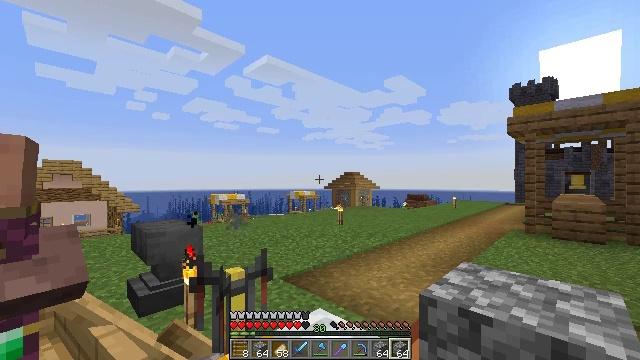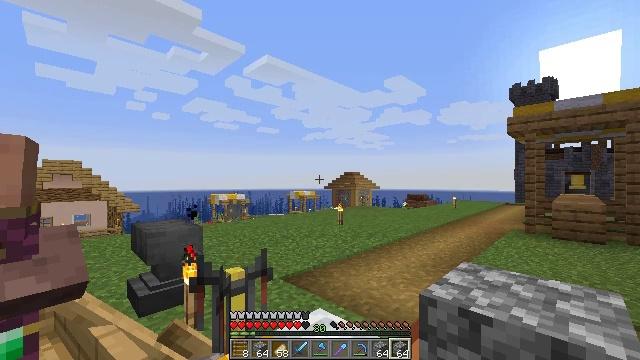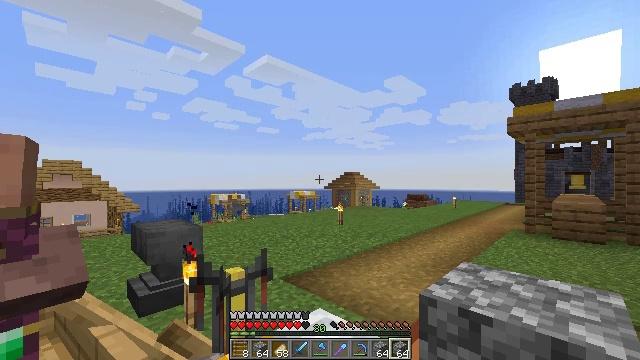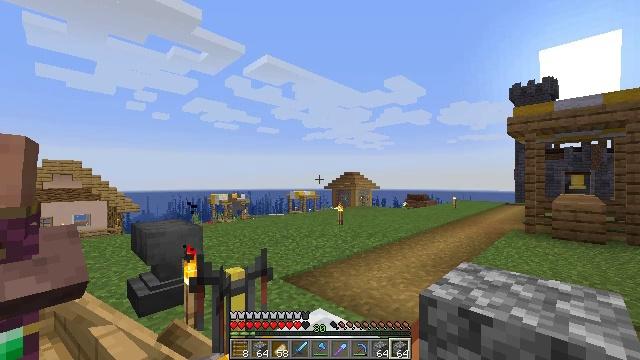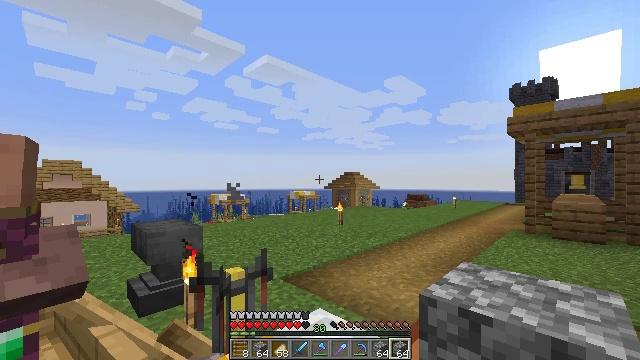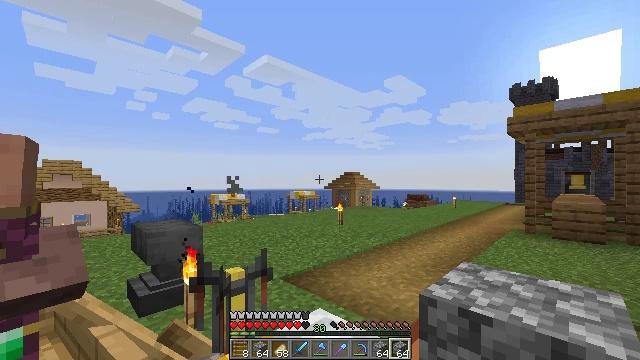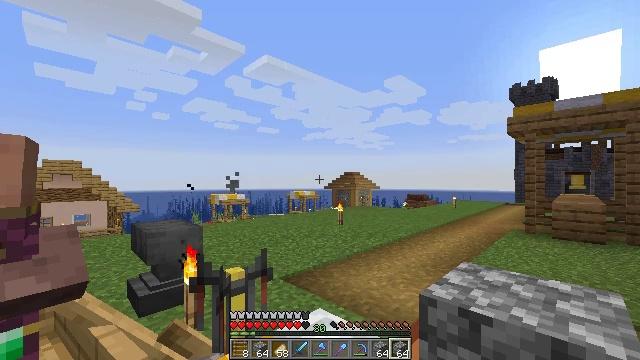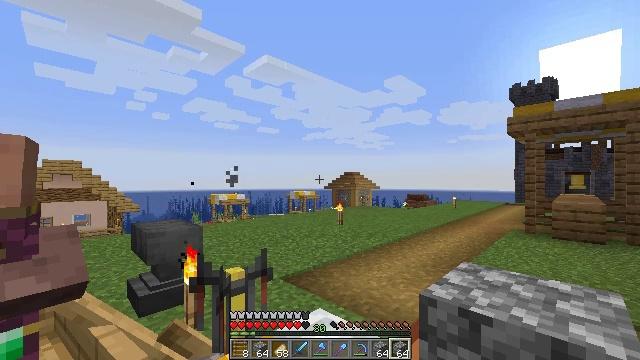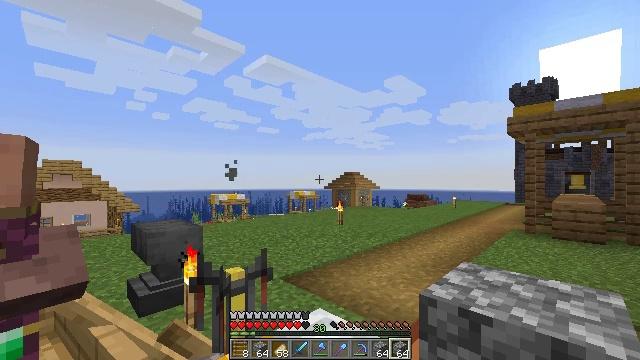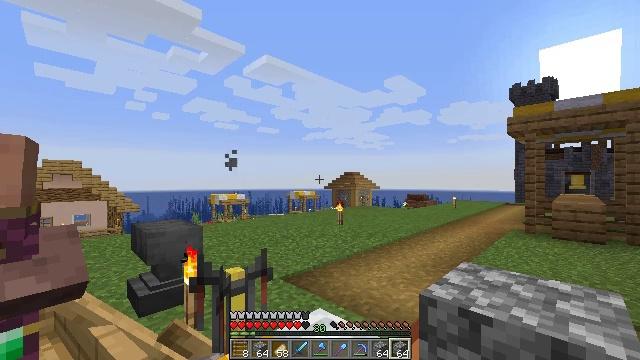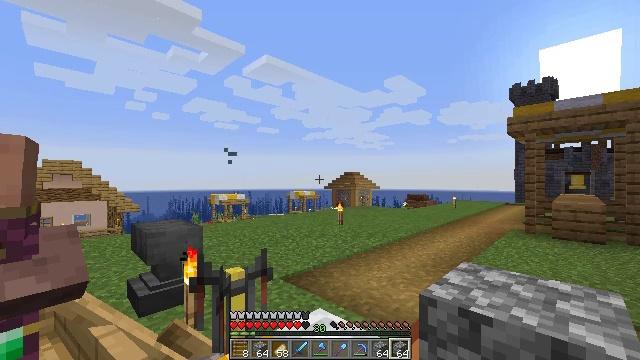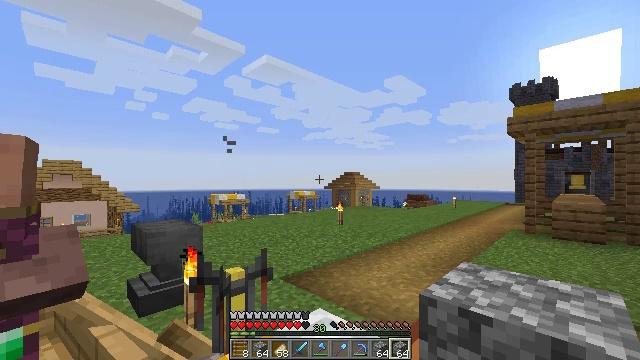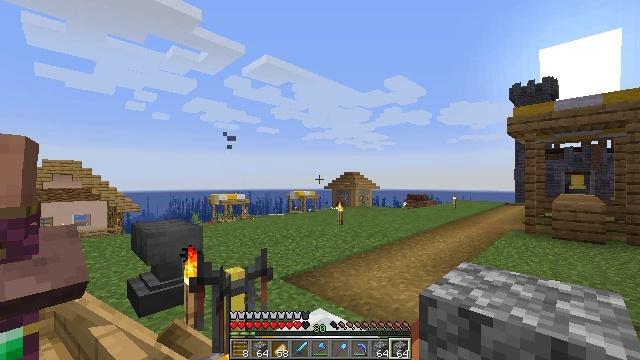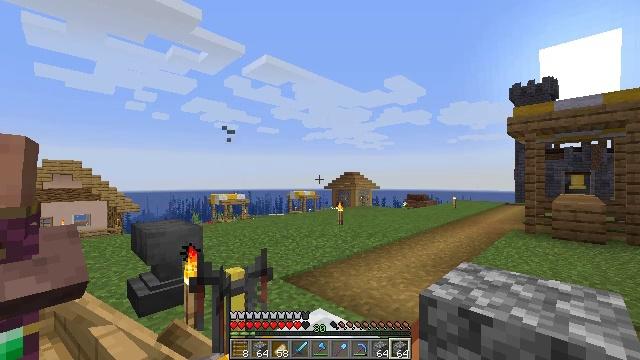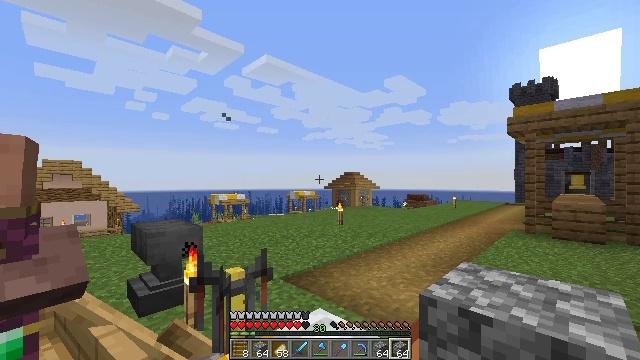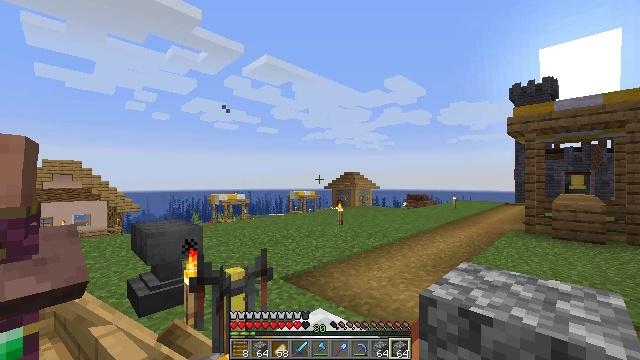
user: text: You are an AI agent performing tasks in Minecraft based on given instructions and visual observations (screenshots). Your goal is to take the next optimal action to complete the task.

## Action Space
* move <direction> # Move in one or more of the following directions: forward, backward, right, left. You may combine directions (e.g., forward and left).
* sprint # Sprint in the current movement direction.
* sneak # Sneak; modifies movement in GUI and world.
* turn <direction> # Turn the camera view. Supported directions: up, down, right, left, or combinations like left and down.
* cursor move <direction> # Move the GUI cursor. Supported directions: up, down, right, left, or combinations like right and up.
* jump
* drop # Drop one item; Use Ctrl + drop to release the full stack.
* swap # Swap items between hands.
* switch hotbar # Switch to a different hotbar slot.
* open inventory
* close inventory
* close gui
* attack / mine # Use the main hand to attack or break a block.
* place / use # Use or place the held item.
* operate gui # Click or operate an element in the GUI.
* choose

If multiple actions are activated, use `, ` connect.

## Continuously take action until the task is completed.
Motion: motion action
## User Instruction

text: Make a diamond hoe with sticks and diamonds.
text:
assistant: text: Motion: no_op
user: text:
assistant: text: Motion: no_op
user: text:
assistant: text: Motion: no_op
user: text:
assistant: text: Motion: no_op
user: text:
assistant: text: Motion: no_op
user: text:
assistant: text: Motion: no_op
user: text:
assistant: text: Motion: no_op
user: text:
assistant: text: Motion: no_op
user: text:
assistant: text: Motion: no_op
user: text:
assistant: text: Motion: no_op
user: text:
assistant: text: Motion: no_op
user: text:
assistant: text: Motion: no_op
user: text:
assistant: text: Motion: no_op
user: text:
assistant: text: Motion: no_op
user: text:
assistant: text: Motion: no_op
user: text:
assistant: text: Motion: no_op
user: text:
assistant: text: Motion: no_op
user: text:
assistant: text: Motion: no_op
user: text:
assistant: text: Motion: no_op
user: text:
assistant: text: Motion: no_op
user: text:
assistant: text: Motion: no_op
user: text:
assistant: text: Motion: no_op
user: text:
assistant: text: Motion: no_op
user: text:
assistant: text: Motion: no_op
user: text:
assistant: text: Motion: no_op
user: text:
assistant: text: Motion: no_op
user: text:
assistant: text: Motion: no_op
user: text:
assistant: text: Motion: no_op
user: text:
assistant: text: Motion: no_op
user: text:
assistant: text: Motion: no_op